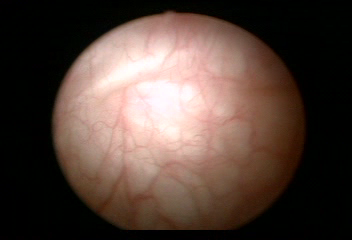
Modality: WLC
Class: Normal mucosa
Bladder cancer association: No